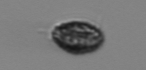
Label: Pseudochattonella_farcimen